Question: I have a strange problem with WebSphere MQ Explorer 7.x.
I have configured the MQ Explorer for a proper connection with the queue manager. It worked well for a few months, and you could see, in the tree on the left, under queue managers, a listed node named "Queues". Clicking that opened a list of queues on the right.
But right now, I'm not able to list those queues, not even see the node "Queues", as shown in the screenshot below.
I tried to refresh the view (Ctrl+R, F5), reset perspective. Nothing helps.
How can I fix that?
I tried with v7.1 and v7.5.

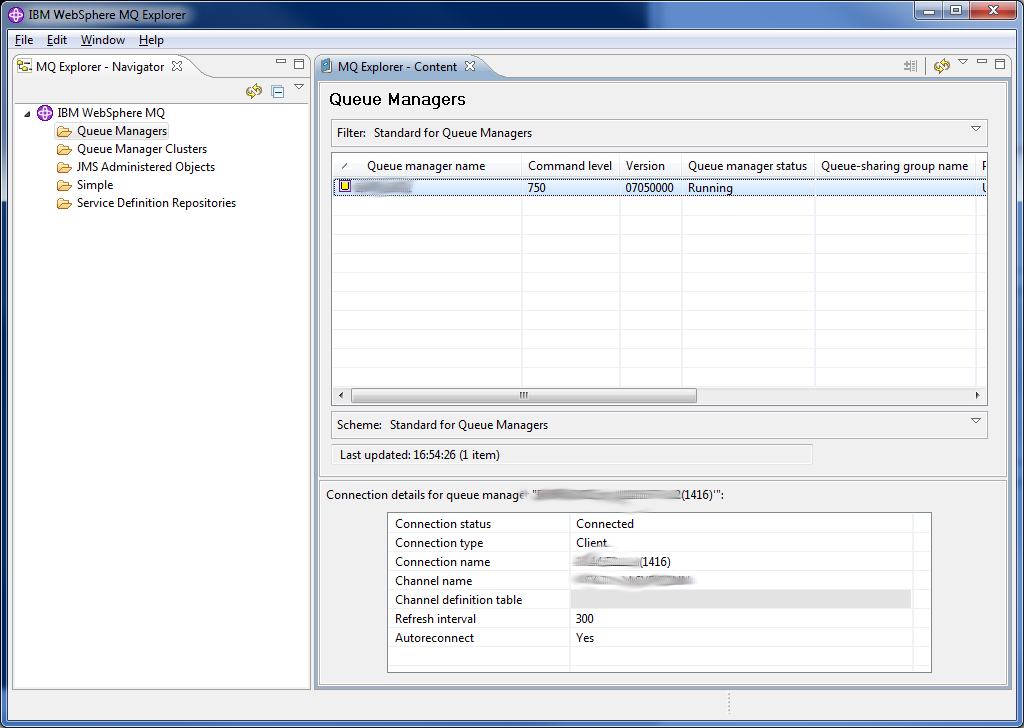
Answer: I resolved the problem in the following way.
1. Right clicked on Queue Managers node.
2. Selected Show/Hide Queue managers....
3. Hidden my queue manager and applied the change.
4. Shown your queue manager and applied the change. Queue manager appeared in the list on the left.
5. Clicked on the manager node in the list to connect. Queues node appeared.